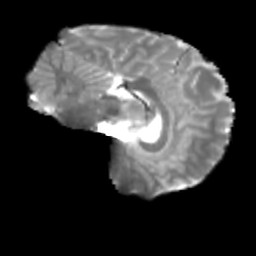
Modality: T2w
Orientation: sagittal
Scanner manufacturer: siemens
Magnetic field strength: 3 T
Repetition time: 4 s
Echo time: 0.0594 s